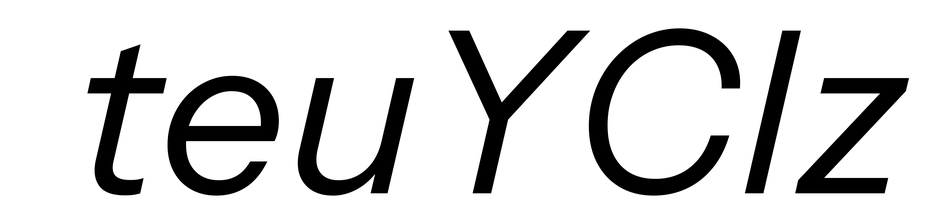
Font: InstrumentSans-Italic_Italic